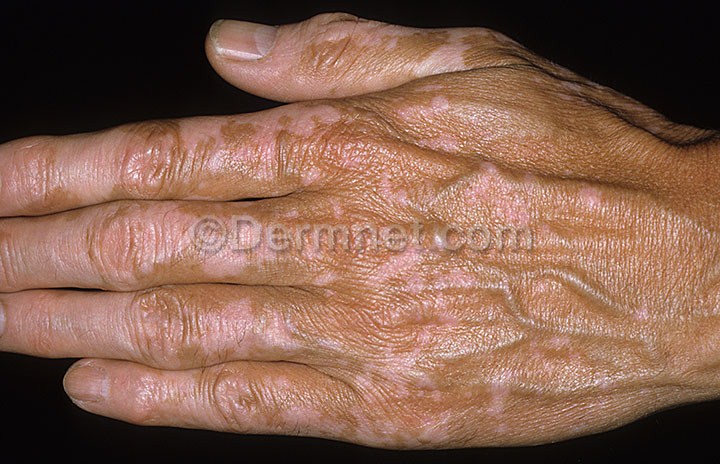
Disease: Light Diseases and Disorders of Pigmentation